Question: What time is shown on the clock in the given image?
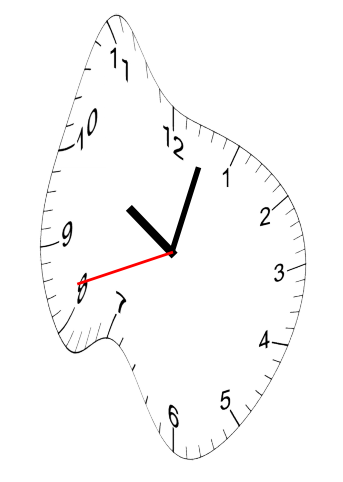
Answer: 10:02:42